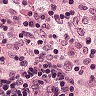
Metastatic tissue present: no